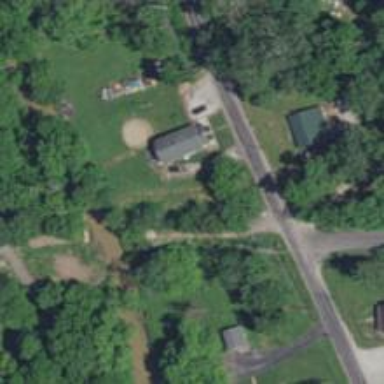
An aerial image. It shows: Driveway for service vehicles.